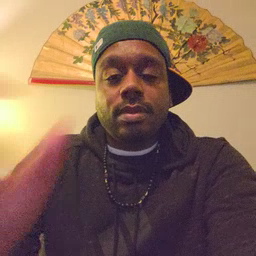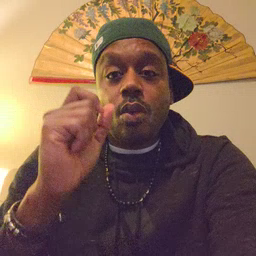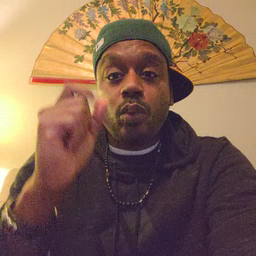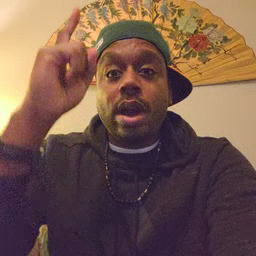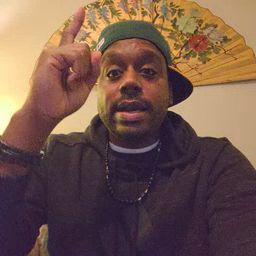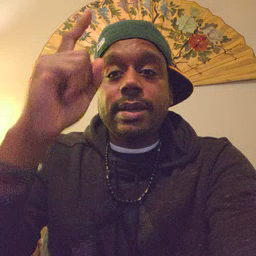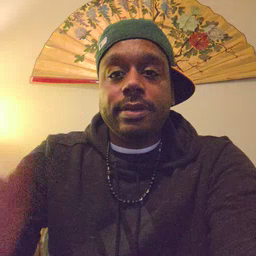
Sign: awake